Question: I have data like this:

I wanna order the data, and the result will be like this:
'CHECKING_ACCT_MONTHS''--------------------''11-2011''10-2011''09-2011''AVERAGE'
in another words, the data will ordered descending, but the 'AVERAGE' data will be at the bottom. How can I do that,.?
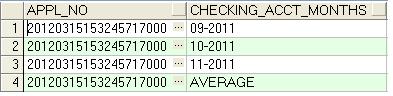
Answer: Query should be ...
'''
SELECT *
FROM TableName
ORDER BY
CASE
WHEN CHECKING_ACCT_MONTHS = 'AVERAGE'
THEN 1 ELSE 0
END,
CHECKING_ACCT_MONTHS DESC
'''